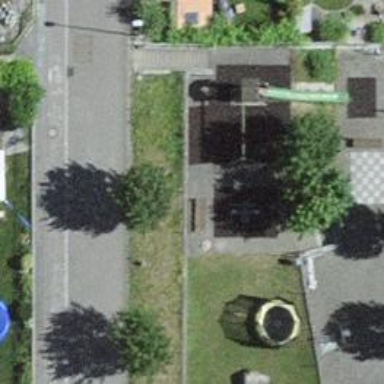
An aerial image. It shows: Playground featuring swings.